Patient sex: M
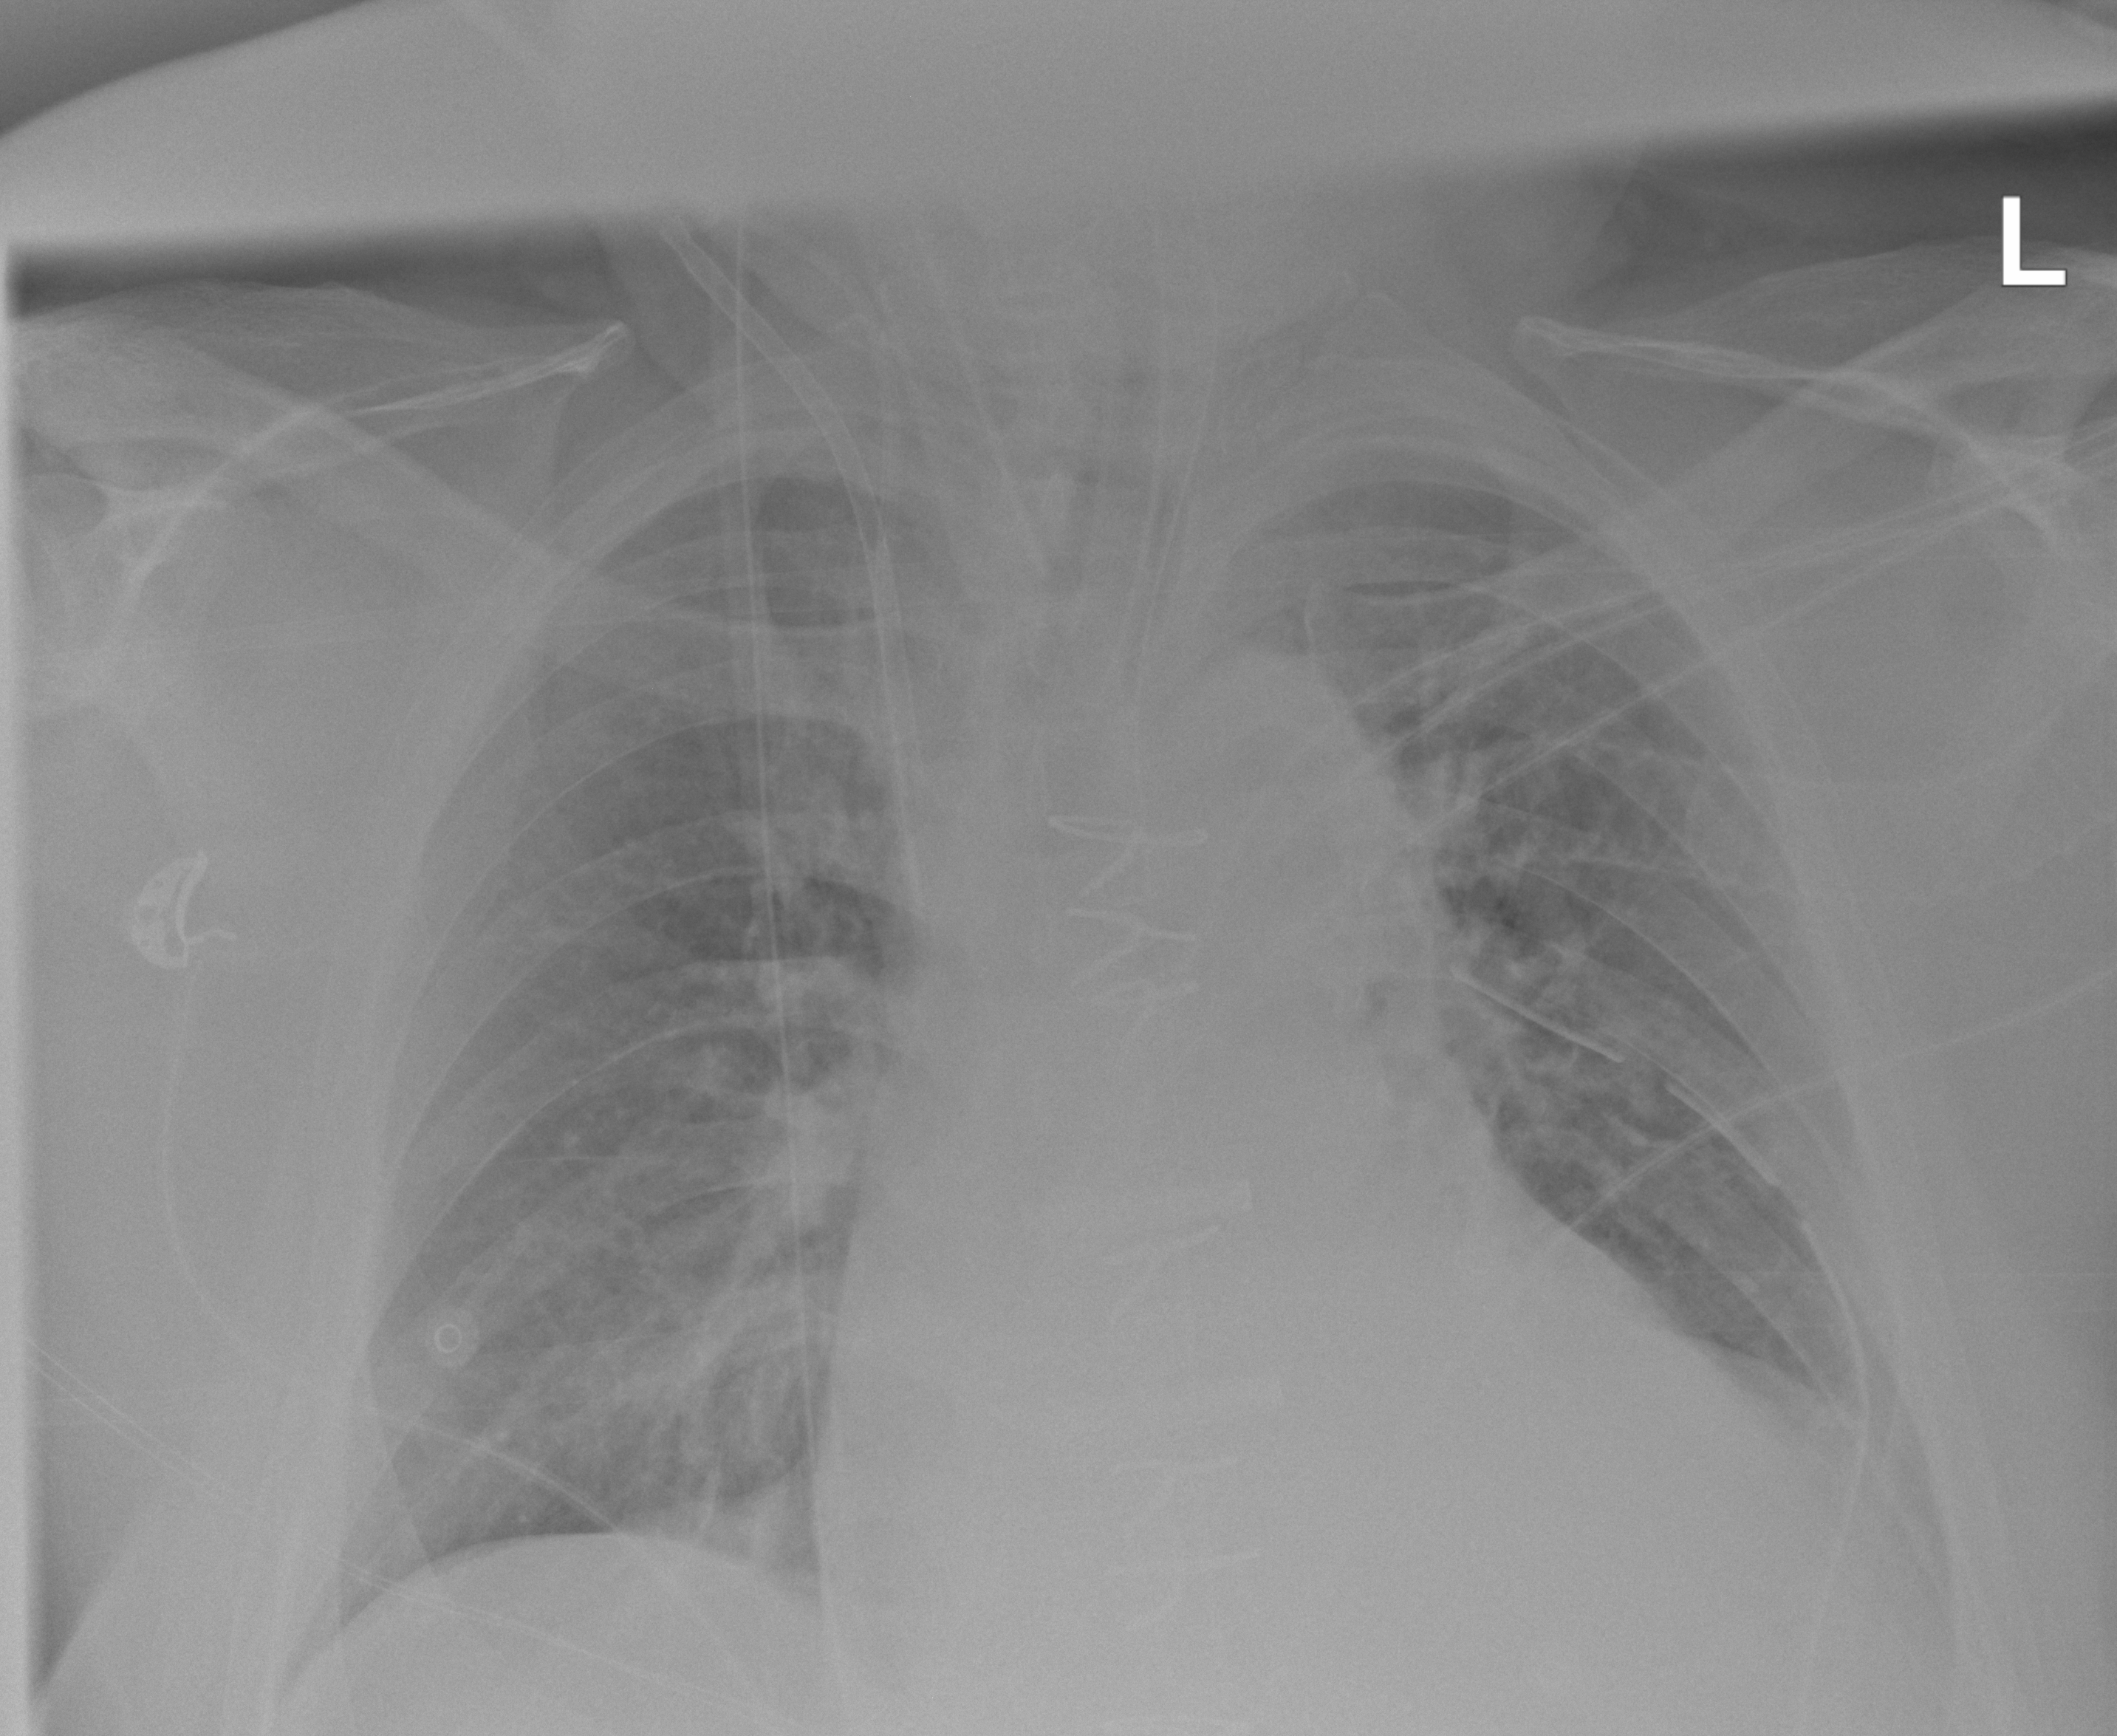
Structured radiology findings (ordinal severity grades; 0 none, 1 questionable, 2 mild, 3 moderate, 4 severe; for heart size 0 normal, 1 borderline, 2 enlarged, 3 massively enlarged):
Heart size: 2
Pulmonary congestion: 2
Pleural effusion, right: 0
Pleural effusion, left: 0
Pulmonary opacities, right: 2
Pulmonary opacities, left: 0
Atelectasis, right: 2
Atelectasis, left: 0